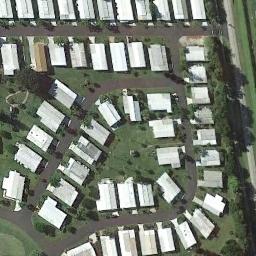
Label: mobile_home_park